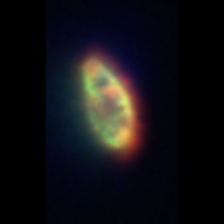
Taxon: NanoPlankton
Group: Other